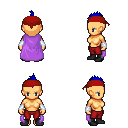
a pixel art fantasy rpg character, female body template, human, tanned skin, lavender cape, red pants, blue mohawk hairstyle, red bandana, white cloth bracers, black shoes, four views (front, back, left, right), 2x2 character sprite sheet, small pixel art, hard edges, no anti-aliasing